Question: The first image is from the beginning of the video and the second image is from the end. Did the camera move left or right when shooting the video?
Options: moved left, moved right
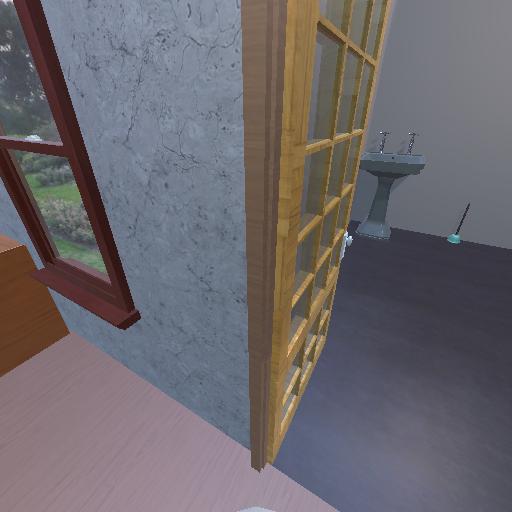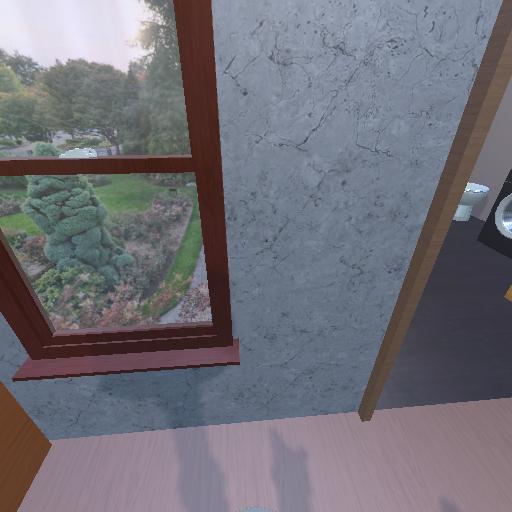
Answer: moved left